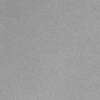
Label: dusty